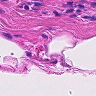
Metastatic tissue present: no